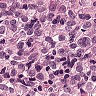
Metastatic tissue present: yes